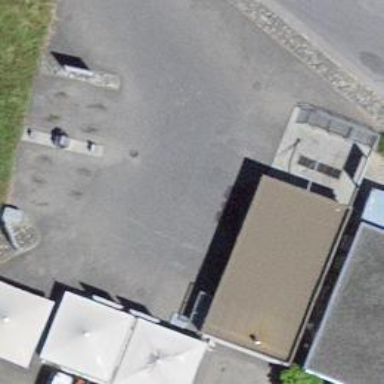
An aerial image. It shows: Industrial building.